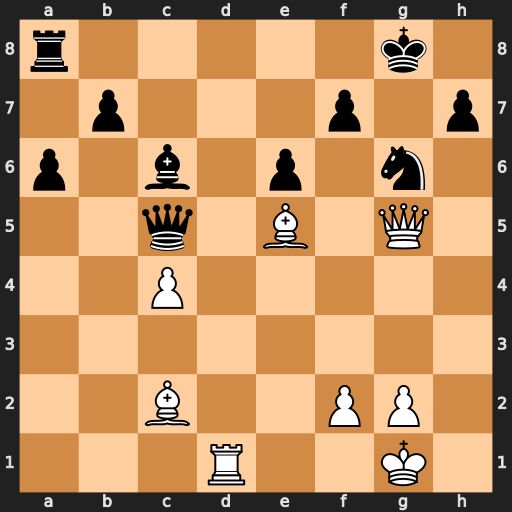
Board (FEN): r5k1/1p3p1p/p1b1p1n1/2q1B1Q1/2P5/8/2B2PP1/3R2K1
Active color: w
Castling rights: -
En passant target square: -
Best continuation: Bxg6 fxg6 Qf6 Qf8 Qh8+